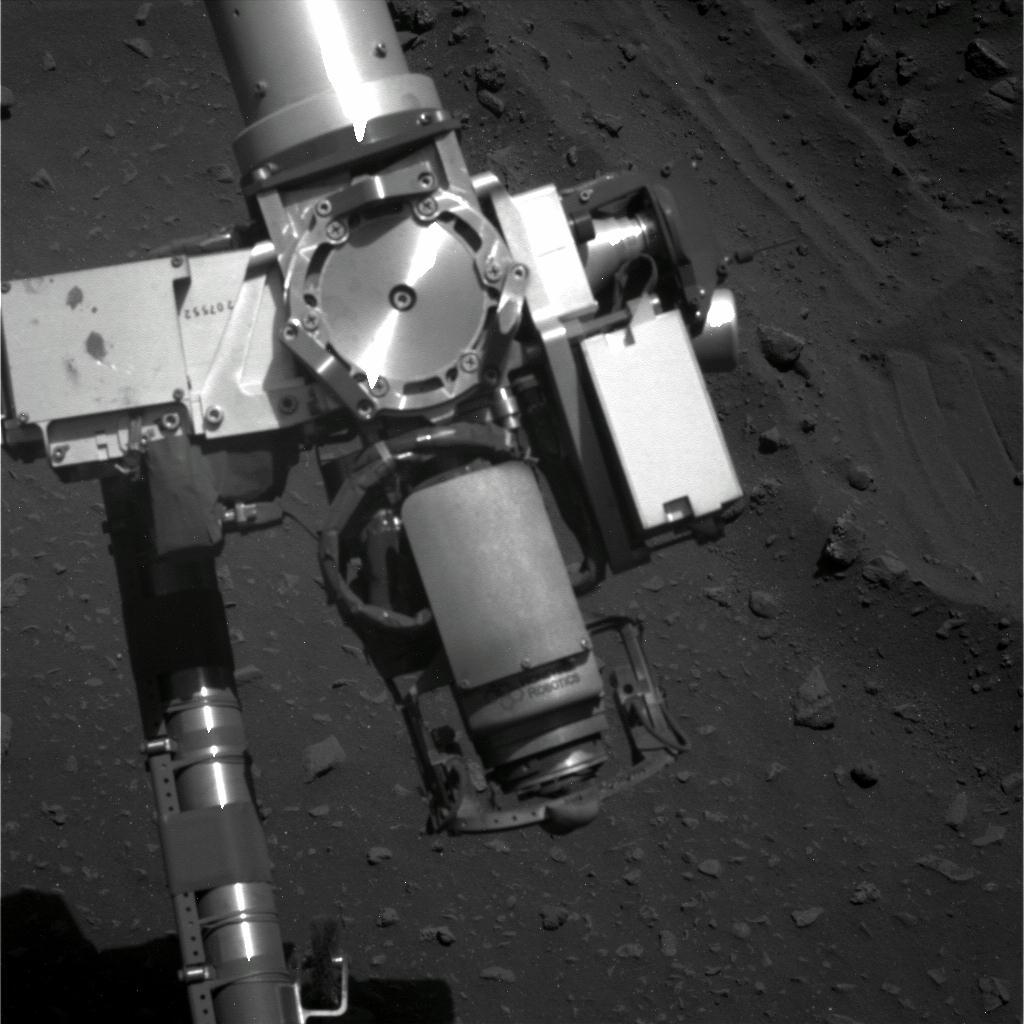
Terrain classes present: Background, Gravel / Sand / Soil, Rock, Shadow